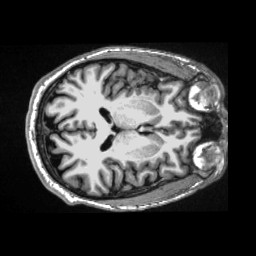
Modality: T1w
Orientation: coronal